This is a demodulated (Hilbert-envelope) spectrum computed from a bearing vibration snapshot; the dashed markers indicate where each bearing fault type would appear (BPFO, BPFI, BSF, FTF). What is the most likely bearing condition (normal, inner_race, outer_race, ball)?
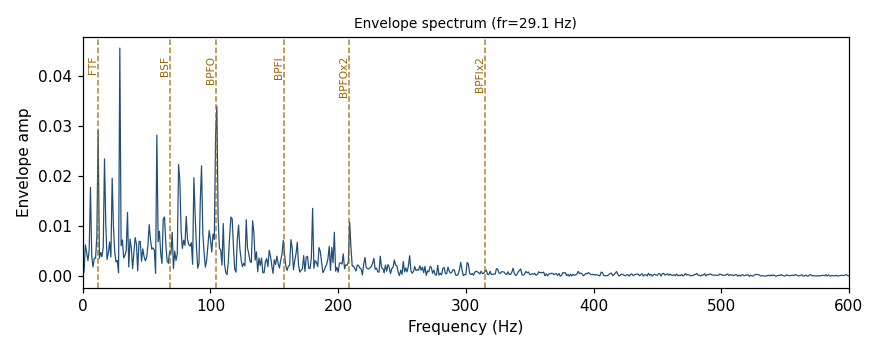
Answer: outer_race